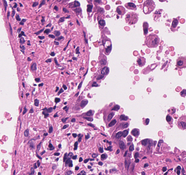
Tumor epithelial tissue: yes
Tumor-associated stroma tissue: yes
Normal tissue: no